Question: I started developing on Android and I'm encountering some problems with eclipse:
there is image:

What should I do to show javadoc?
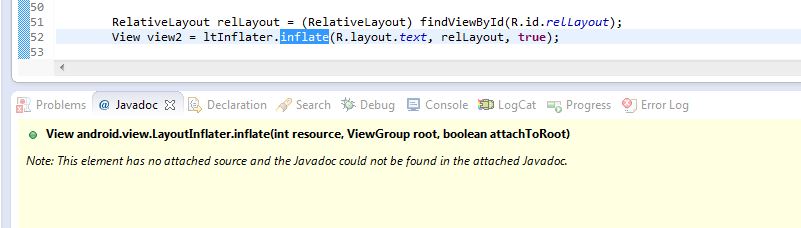
Answer: You need to download and attach the source code.
1) Open the SDK Manager and download "Sources for Android SDK" under the latest or appropriate API.
2) +Click any Android class or method then click the "Attach Source Code" button in the window that appears. Next select "External Folder" and navigate to '<android-SDK>\sourcesndroid-xx'.
- '<android-SDK>'- 'xx'